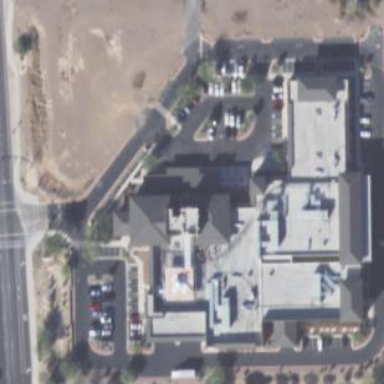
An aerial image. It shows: Healthcare facility identified as hospital.